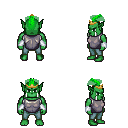
a pixel art fantasy rpg character, male body template, orc, green skin, steel chest armor, teal pants, green short mohawk hairstyle, gold tiara, white cloth bracers, four views (front, back, left, right), 2x2 character sprite sheet, small pixel art, hard edges, no anti-aliasing